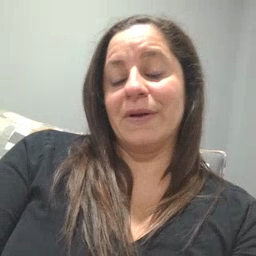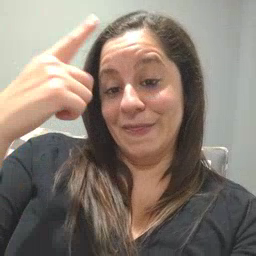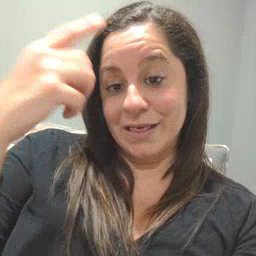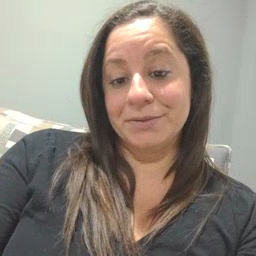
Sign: think